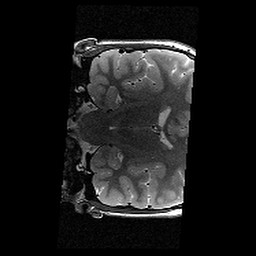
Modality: T2w
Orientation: coronal
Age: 12
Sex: female
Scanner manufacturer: siemens
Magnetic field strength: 3 T
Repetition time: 8.46 s
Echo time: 0.067 s